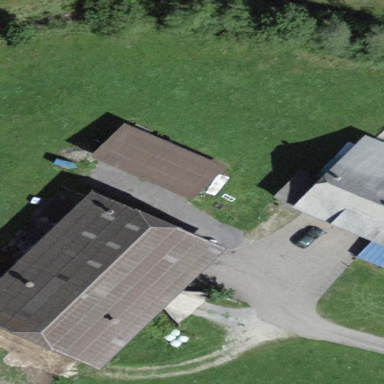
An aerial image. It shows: Farmyard area.